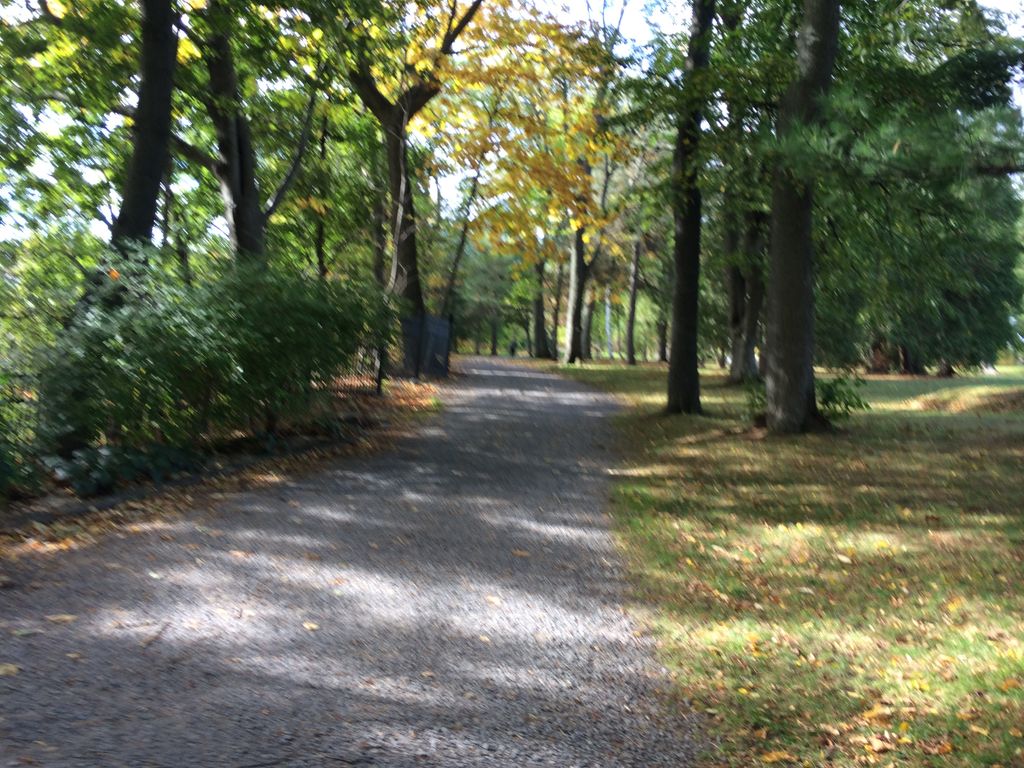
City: quebec_city